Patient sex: F
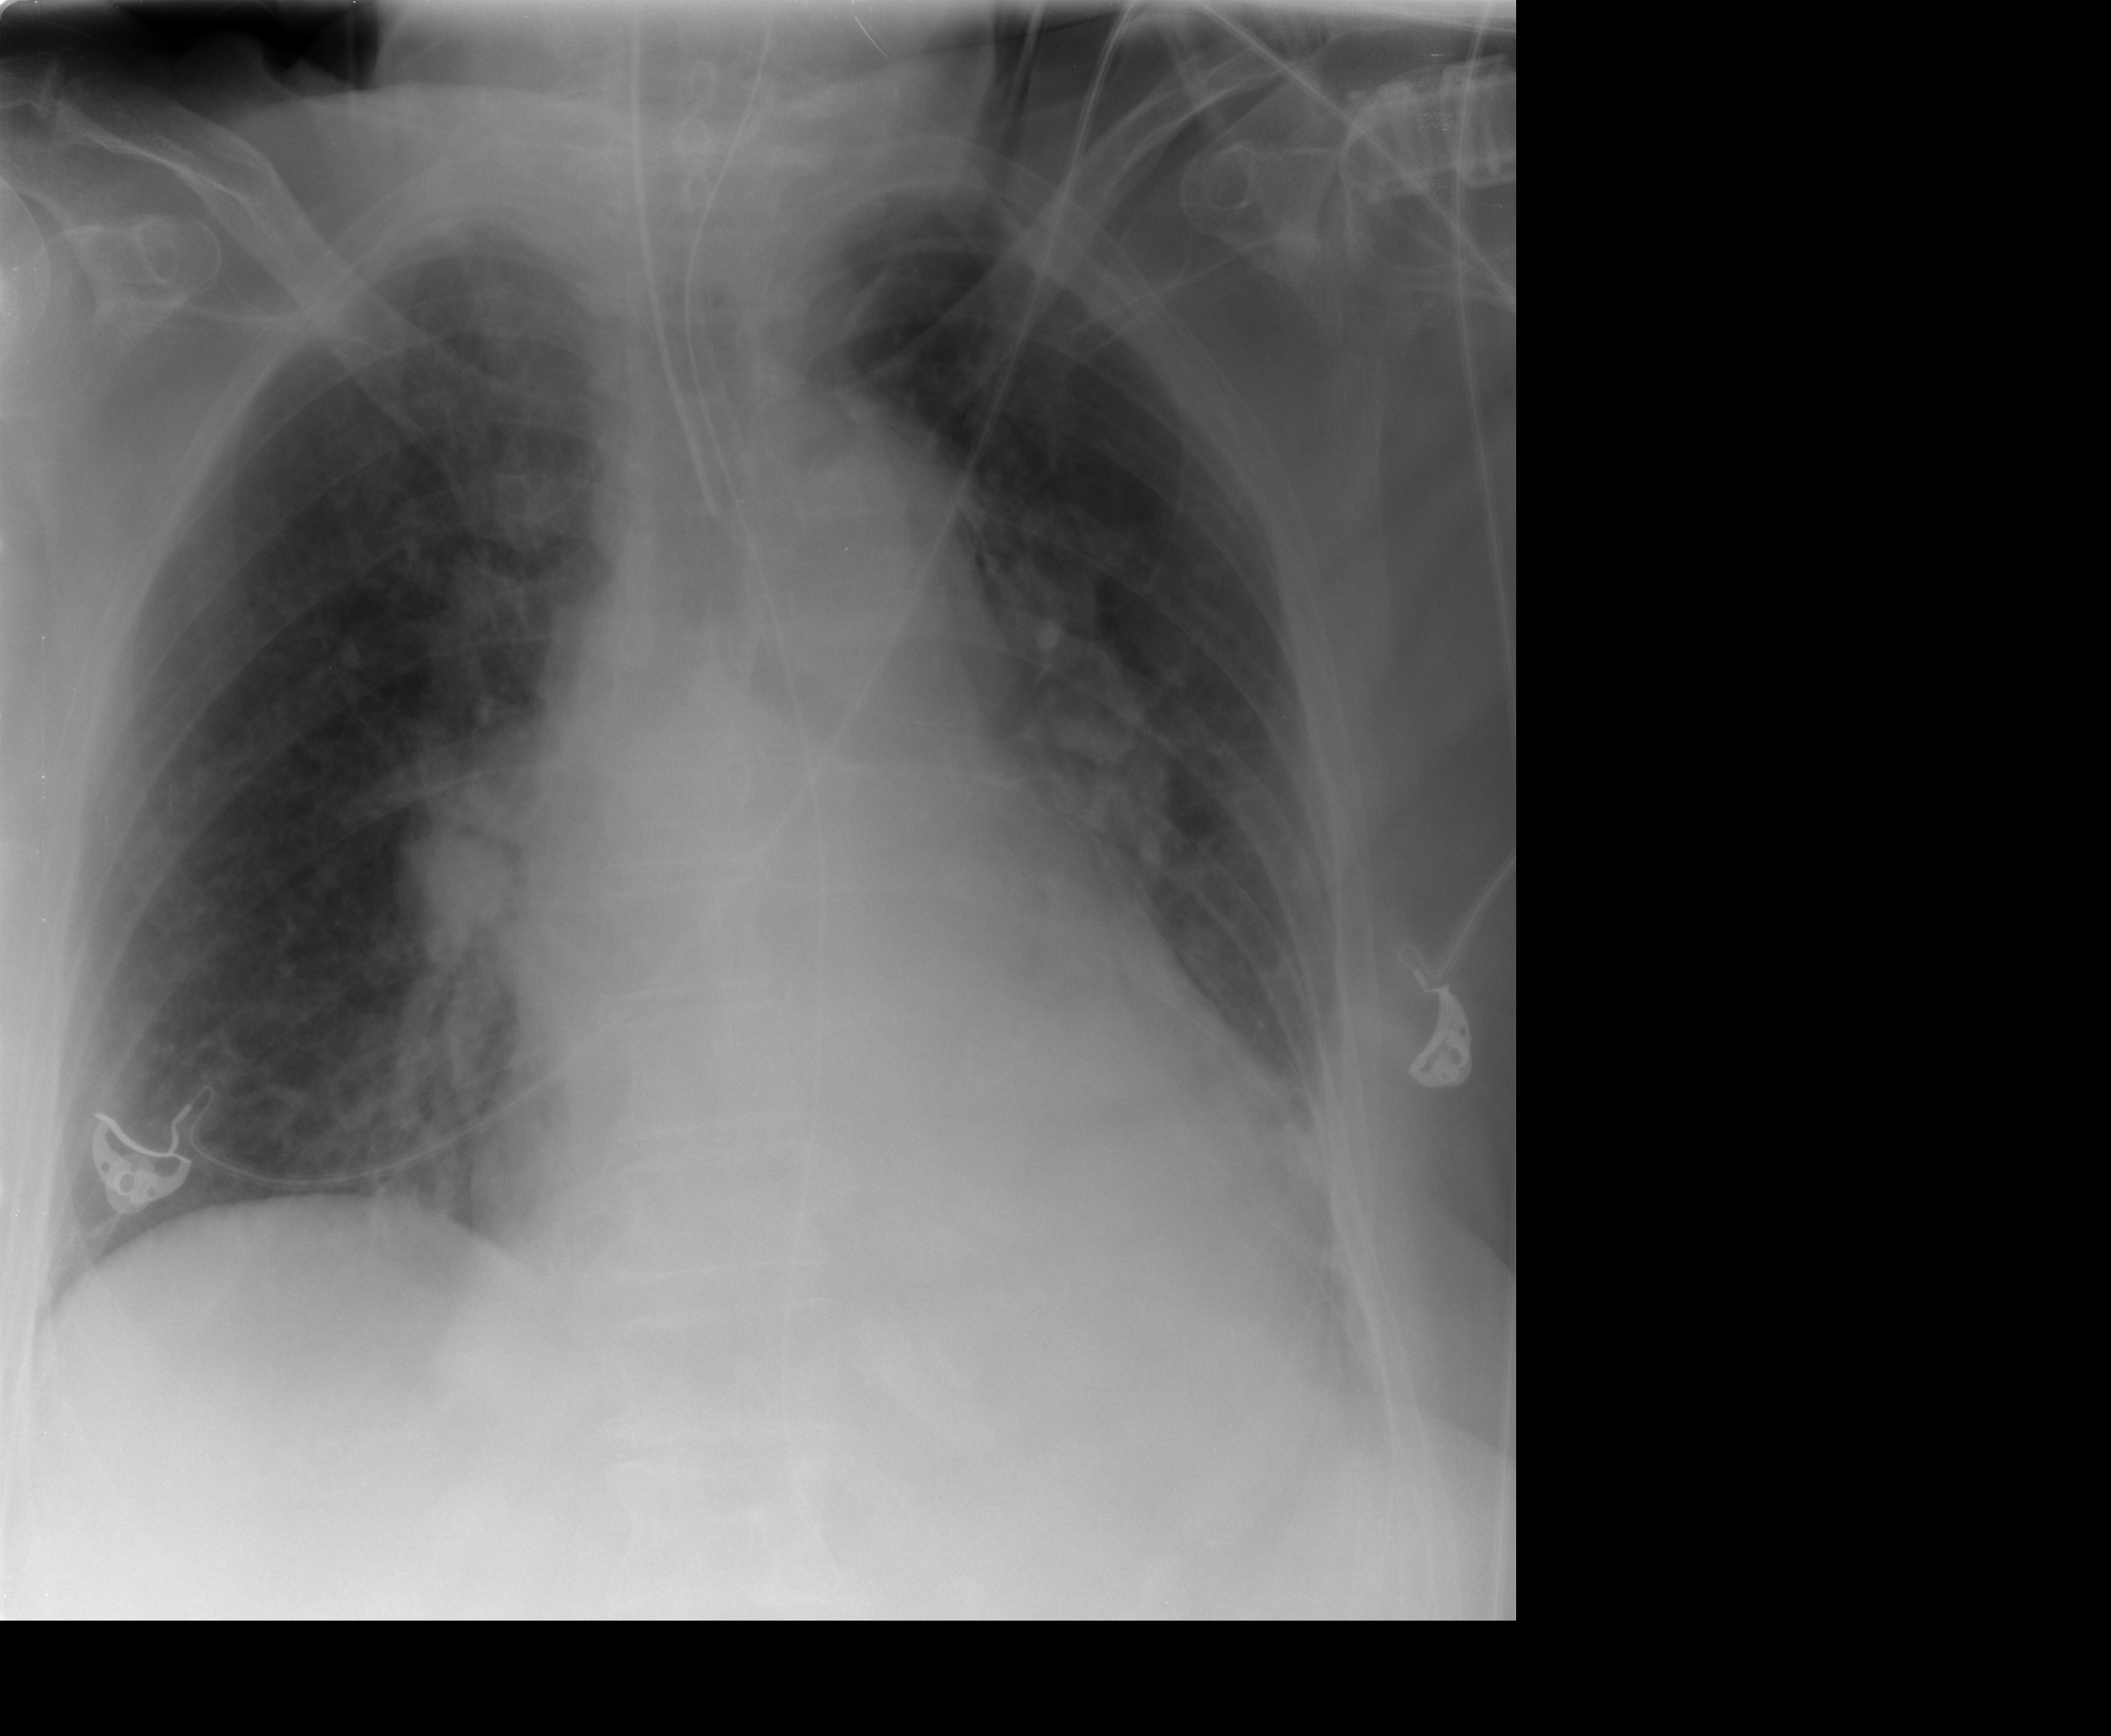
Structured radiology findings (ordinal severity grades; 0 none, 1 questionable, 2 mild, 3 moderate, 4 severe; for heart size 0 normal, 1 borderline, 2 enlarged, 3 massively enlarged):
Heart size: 2
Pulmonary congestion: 2
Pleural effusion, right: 0
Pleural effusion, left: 2
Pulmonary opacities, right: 0
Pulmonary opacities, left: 0
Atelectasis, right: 2
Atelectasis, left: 2